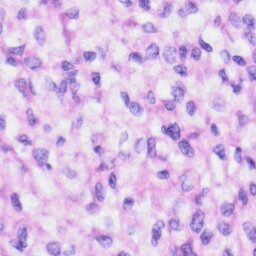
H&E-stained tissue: Liver